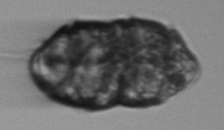
Label: Margalefidinium